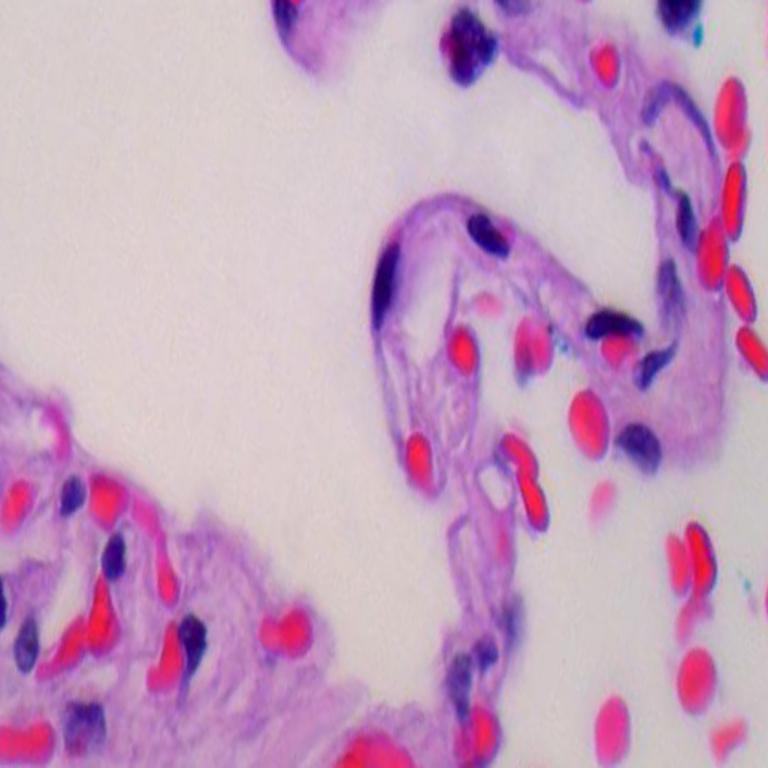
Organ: lung
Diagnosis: benign